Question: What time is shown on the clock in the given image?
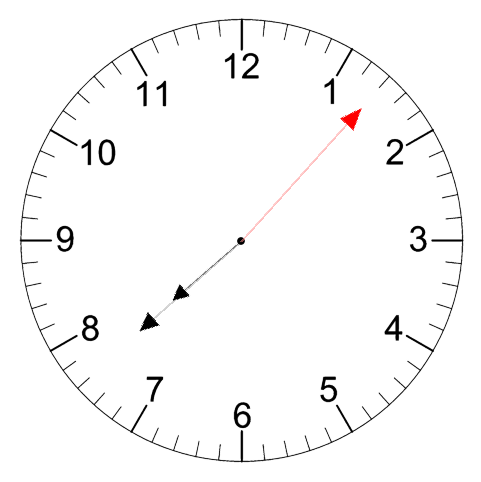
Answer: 07:38:07